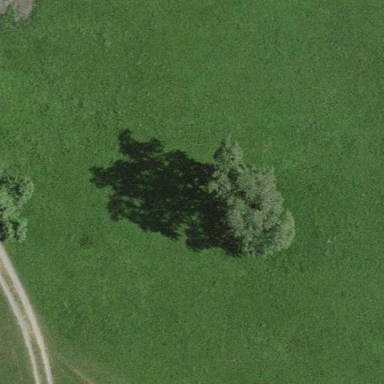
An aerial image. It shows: Beautiful meadow.